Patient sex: M
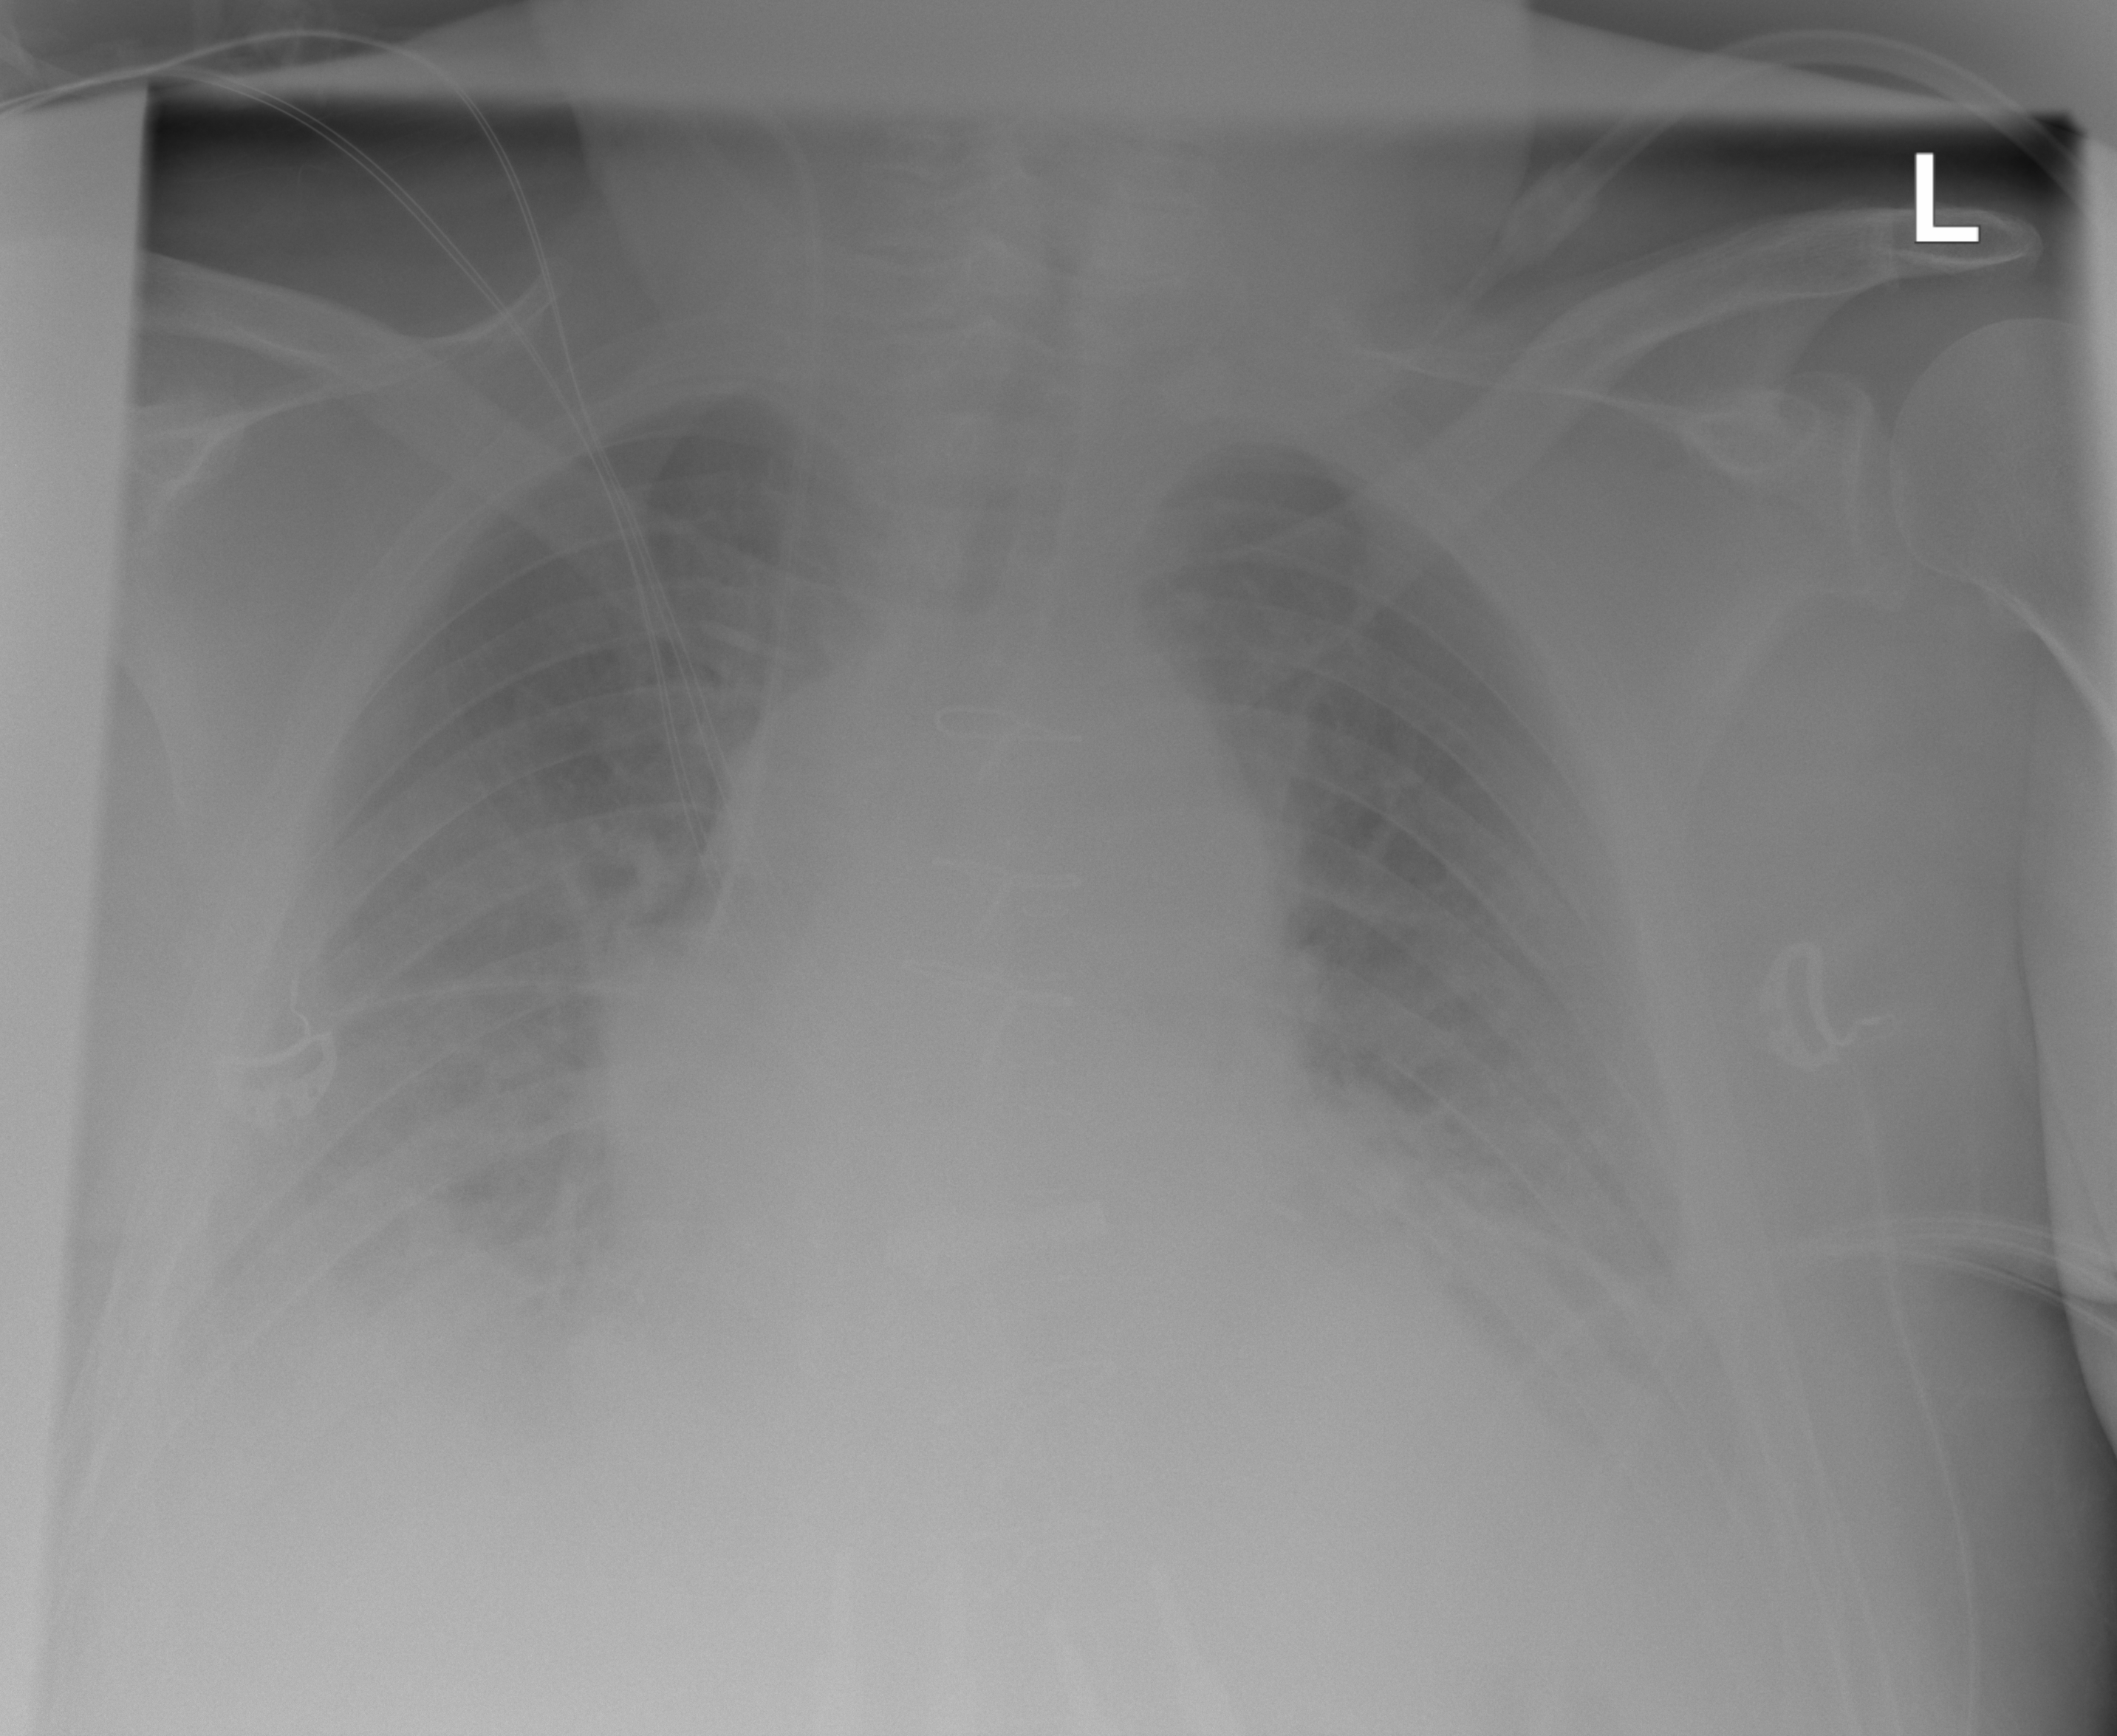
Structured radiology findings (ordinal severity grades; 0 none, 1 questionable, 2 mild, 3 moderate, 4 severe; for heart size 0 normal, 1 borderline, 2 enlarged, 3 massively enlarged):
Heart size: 2
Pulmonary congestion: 2
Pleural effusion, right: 2
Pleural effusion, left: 2
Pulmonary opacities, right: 2
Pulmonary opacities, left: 2
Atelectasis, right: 3
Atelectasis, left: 2